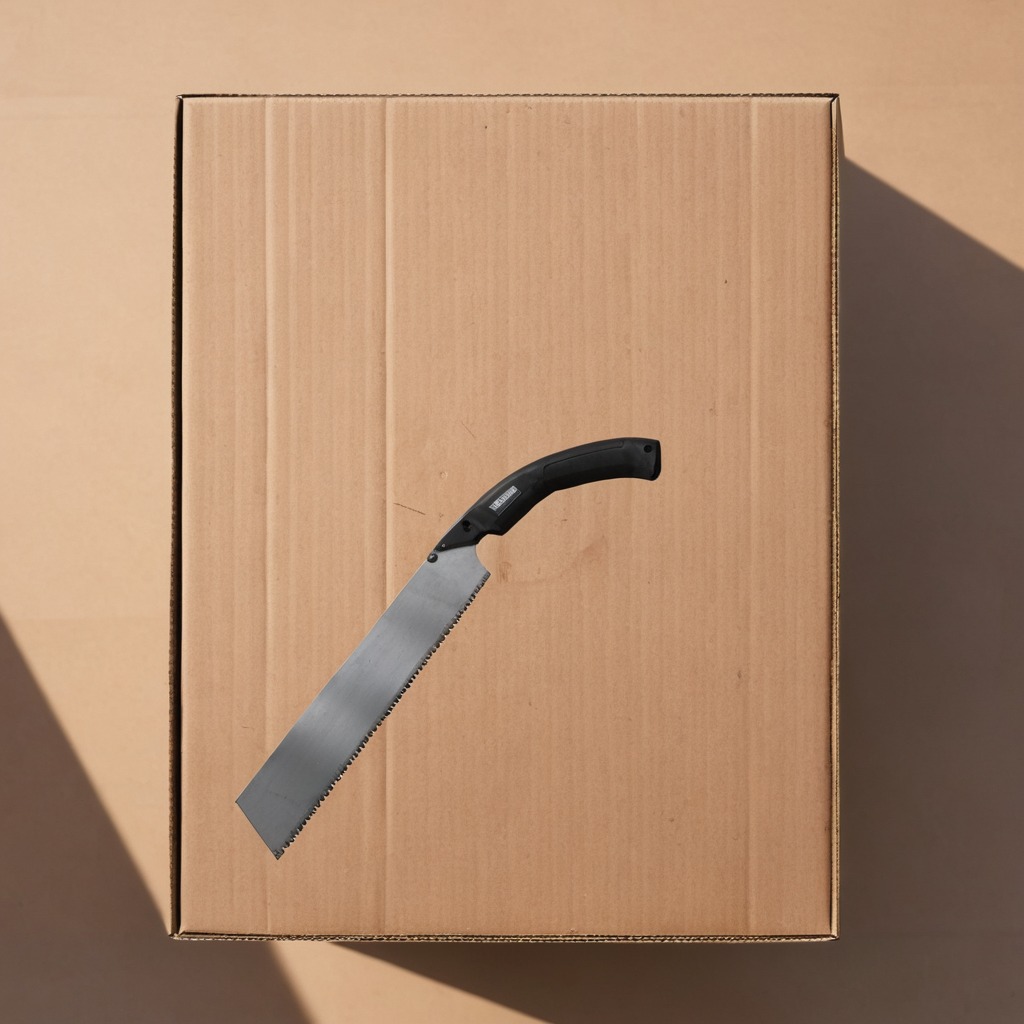
A metal saw is lying on a clean dry cardboard box surface in an outdoor workshop during daytime bright natural light soft shadows slightly creased but